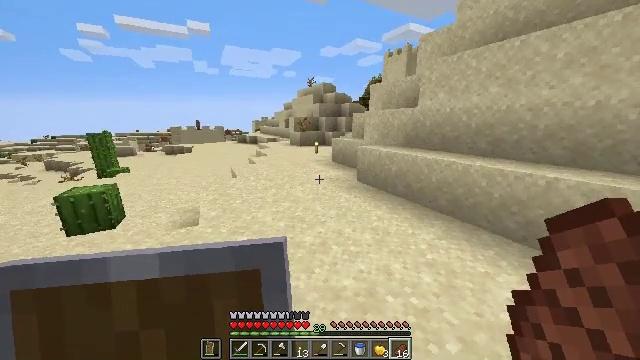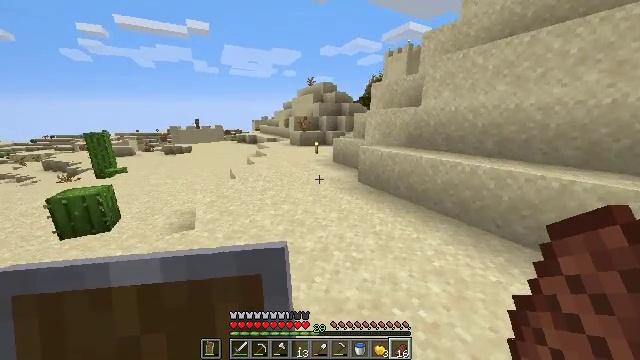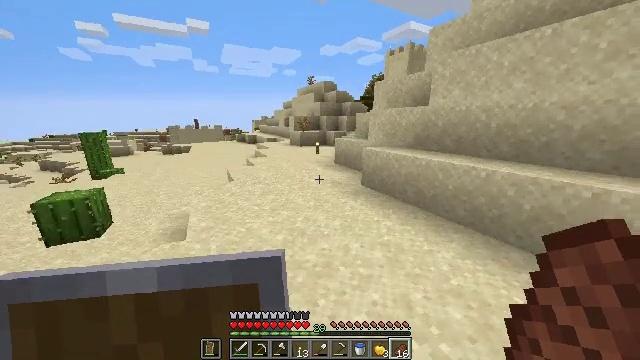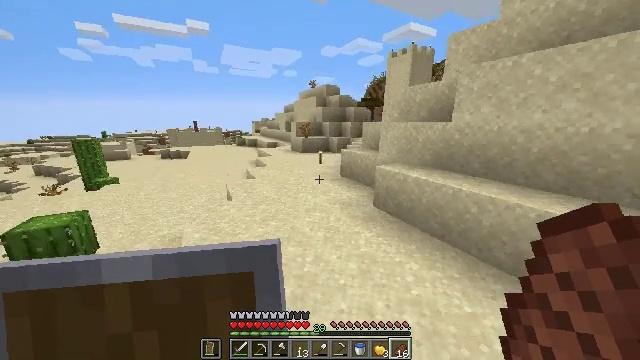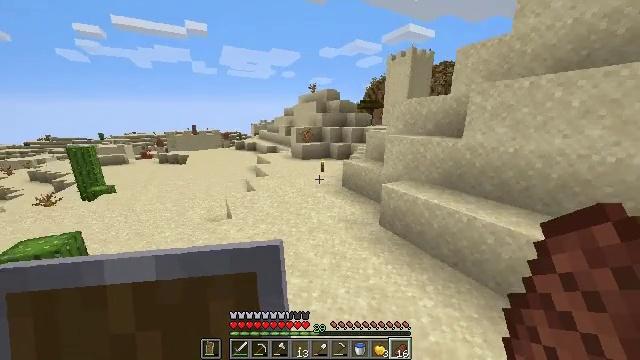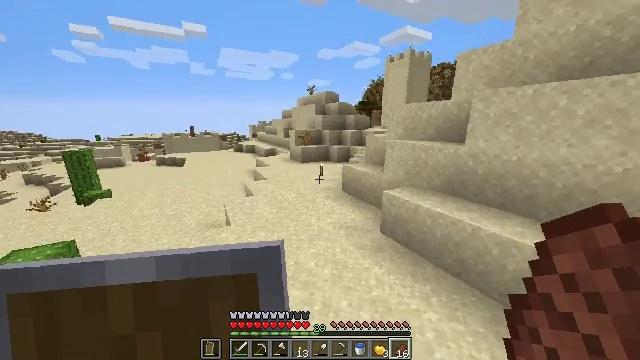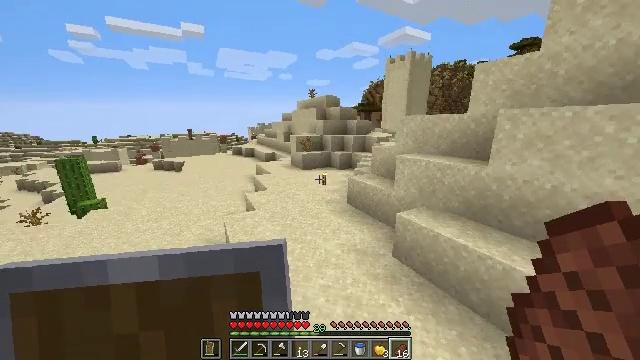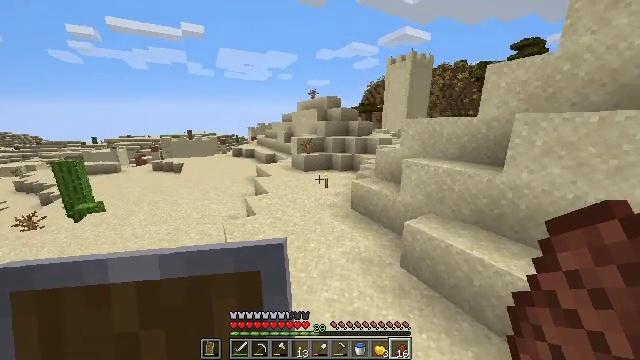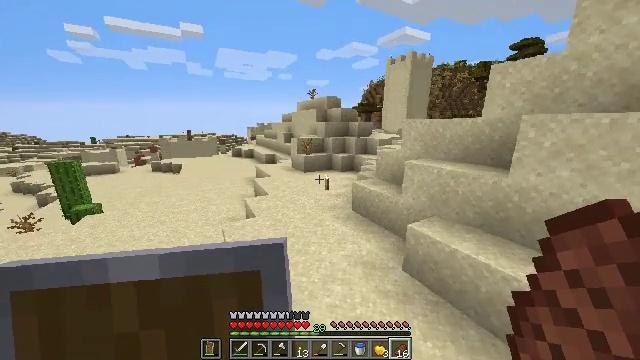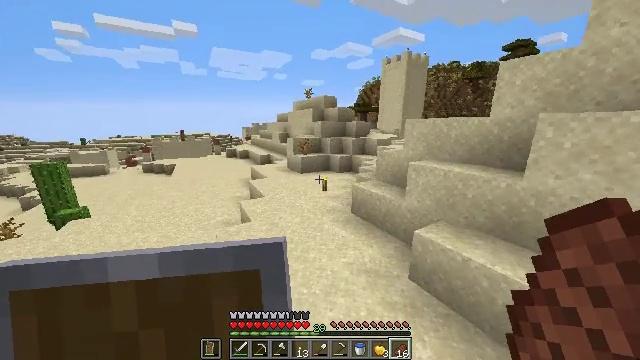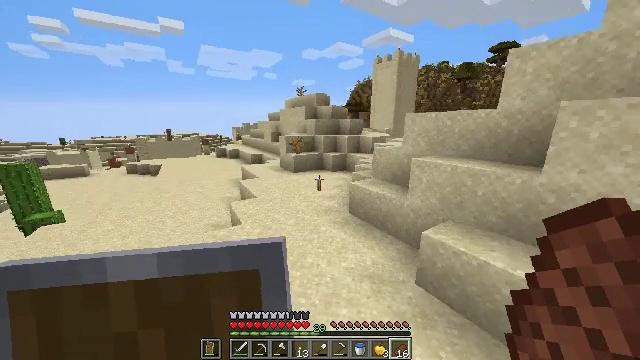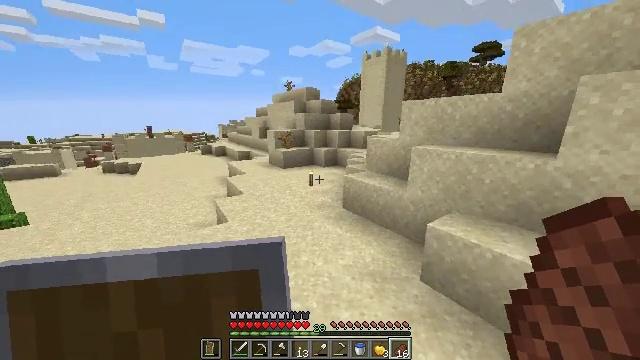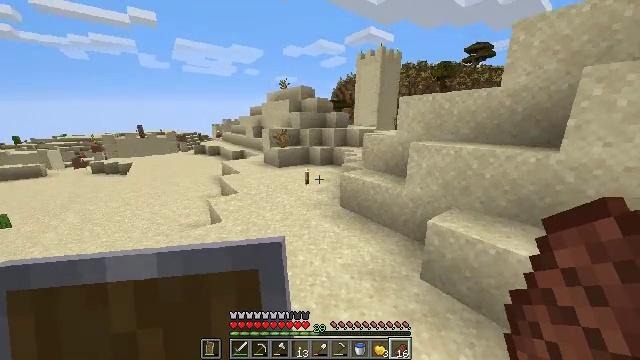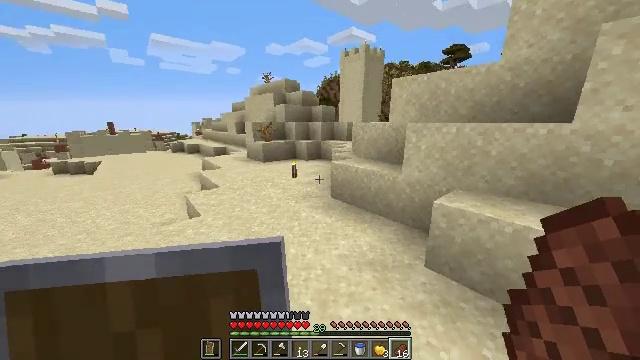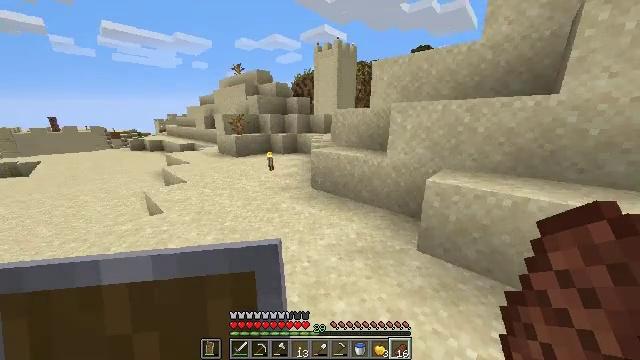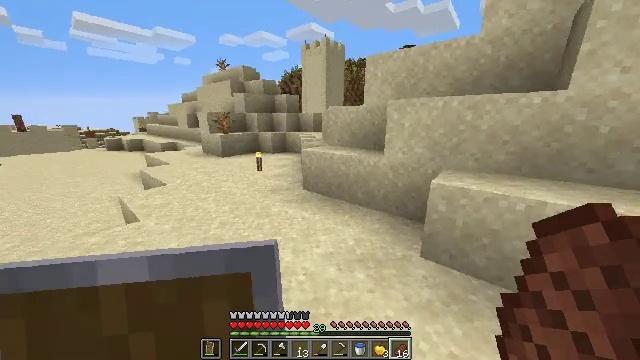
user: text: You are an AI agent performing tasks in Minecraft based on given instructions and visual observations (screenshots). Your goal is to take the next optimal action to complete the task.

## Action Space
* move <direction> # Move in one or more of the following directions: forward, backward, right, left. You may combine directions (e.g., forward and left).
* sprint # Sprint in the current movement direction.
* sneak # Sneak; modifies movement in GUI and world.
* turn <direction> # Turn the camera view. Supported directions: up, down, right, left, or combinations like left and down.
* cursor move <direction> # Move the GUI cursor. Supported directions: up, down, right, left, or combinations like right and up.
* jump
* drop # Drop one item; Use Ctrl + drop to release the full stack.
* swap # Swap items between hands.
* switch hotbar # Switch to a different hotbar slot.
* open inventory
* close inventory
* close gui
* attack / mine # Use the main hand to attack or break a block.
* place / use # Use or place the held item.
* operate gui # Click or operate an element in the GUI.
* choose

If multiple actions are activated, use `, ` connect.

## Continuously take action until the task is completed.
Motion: motion action
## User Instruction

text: Drop a orange terracotta.
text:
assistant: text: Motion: move forward and move left, sprint, jump
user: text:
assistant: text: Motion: move forward and move left, sprint, jump
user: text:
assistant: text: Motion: move forward and move left, sprint, jump
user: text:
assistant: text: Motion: move forward and move left, sprint, jump
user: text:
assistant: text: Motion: move forward and move left, sprint, jump
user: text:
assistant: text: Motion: move forward, sprint, jump
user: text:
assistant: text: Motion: move forward, sprint, jump
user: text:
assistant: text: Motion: move forward, sprint, jump
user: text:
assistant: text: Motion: move forward, sprint, turn right, jump
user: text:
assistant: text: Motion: move forward, sprint, turn right, jump
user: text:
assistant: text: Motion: move forward, sprint, turn right, jump
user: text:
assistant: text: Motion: move forward, sprint, turn right, jump
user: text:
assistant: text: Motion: move forward, sprint, turn right, jump
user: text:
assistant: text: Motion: move forward, sprint, turn right, jump
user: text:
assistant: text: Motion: move forward, sprint, turn right, jump
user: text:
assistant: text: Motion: move forward, sprint, jump
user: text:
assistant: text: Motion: move forward, sprint, jump
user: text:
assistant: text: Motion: move forward, sprint, jump
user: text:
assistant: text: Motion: move forward, sprint, turn right, jump
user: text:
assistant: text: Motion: move forward, sprint, jump
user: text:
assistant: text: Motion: move forward, sprint, jump
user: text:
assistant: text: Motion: move forward, sprint
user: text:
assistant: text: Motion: move forward, sprint
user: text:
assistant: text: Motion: move forward, sprint
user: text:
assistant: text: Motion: move forward, sprint
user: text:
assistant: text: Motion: move forward and move left, sprint
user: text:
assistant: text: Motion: move forward and move left, sprint
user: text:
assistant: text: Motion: move forward and move left, sprint, turn right
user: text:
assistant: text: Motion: move forward and move left, sprint, turn right
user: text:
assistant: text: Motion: move forward and move left, sprint